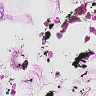
Metastatic tissue present: no